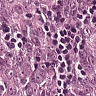
Metastatic tissue present: yes